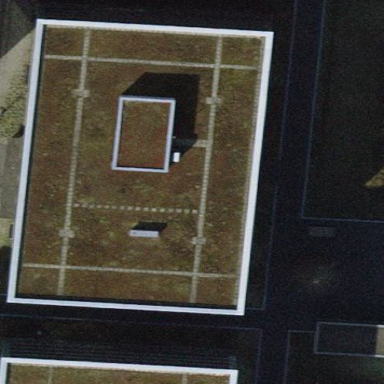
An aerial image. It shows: Office building.